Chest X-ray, AP view. Patient: 24 years old, sex M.
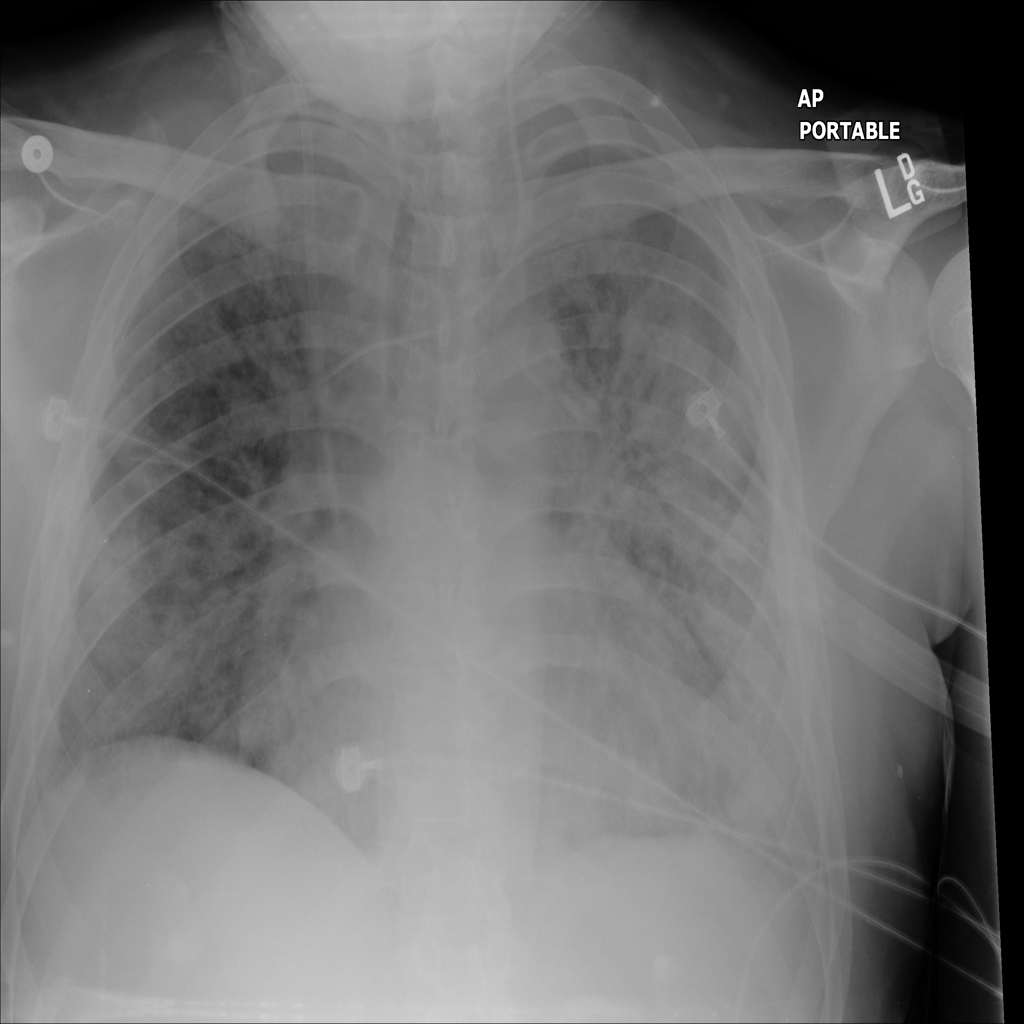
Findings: Infiltration